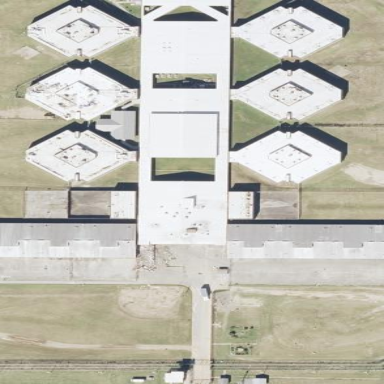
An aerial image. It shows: Prison surrounded by fence.